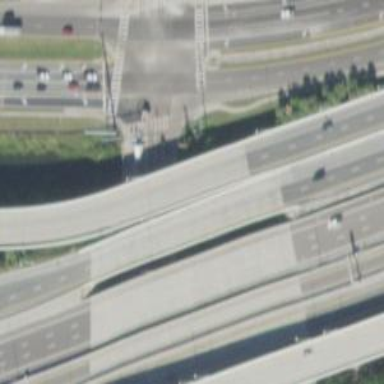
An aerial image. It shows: Tertiary road with bridge.